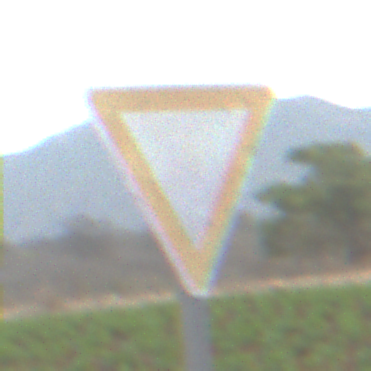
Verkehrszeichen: VorfahrtGewaehren
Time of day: Midday
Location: Outdoor (Nature)
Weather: PartlyCloudy
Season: NotSpecified
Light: Natural